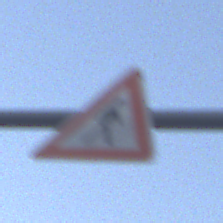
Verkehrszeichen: FussgaengerLinks
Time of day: SunriseSunset
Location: Outdoor (Urban)
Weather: Clear
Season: NotSpecified
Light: Natural